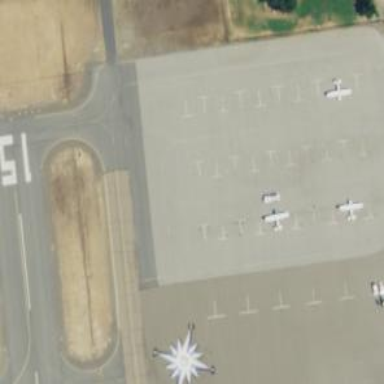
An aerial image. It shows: Image of taxiway at airport.